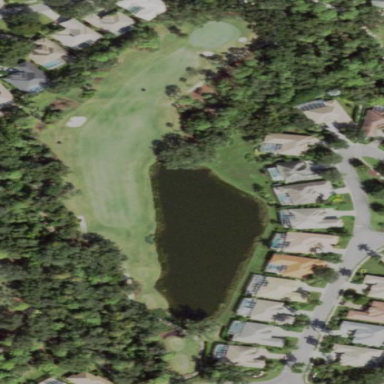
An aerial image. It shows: Scenic view of water hazard on golf course. The natural water feature adds beauty to the landscape.